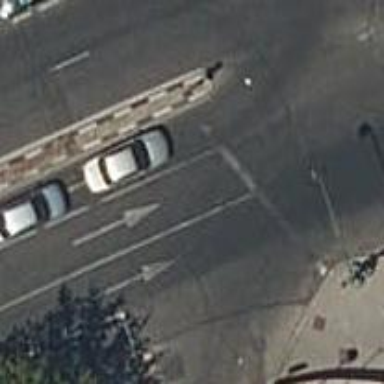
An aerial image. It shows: Road with traffic signals for signaling.